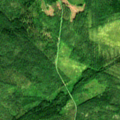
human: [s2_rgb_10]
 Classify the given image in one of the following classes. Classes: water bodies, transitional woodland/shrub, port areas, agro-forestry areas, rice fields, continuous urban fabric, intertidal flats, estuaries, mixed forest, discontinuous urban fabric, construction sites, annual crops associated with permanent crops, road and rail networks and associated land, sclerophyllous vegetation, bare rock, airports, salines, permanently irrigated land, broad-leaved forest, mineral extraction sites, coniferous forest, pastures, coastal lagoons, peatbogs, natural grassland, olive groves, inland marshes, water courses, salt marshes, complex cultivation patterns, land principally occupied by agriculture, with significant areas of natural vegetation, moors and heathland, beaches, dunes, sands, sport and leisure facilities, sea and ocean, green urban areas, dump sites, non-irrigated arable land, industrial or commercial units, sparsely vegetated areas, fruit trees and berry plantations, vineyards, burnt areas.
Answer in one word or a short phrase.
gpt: coniferous forest, mixed forest, transitional woodland/shrub